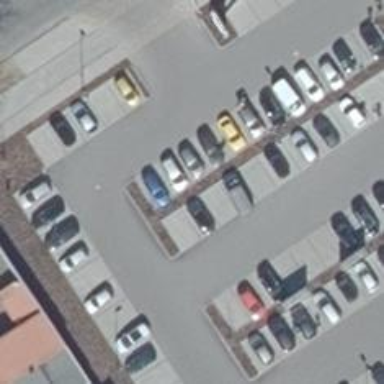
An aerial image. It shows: Parking area with surface.